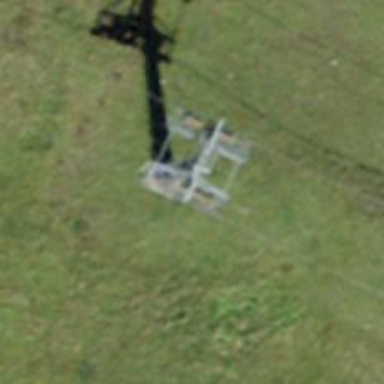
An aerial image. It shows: Pylon used for aerialway.